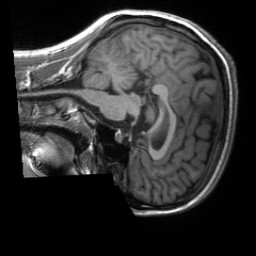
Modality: T1w
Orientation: sagittal
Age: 22
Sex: female
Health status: healthy
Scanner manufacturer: siemens
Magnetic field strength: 3 T
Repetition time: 2 s
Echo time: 0.00232 s